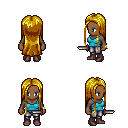
a pixel art fantasy rpg character, female body template, human, dark skin, teal pirate shirt, metal pants, blonde extra-long hairstyle, bracelets, maroon shoes, dagger, four views (front, back, left, right), 2x2 character sprite sheet, small pixel art, hard edges, no anti-aliasing